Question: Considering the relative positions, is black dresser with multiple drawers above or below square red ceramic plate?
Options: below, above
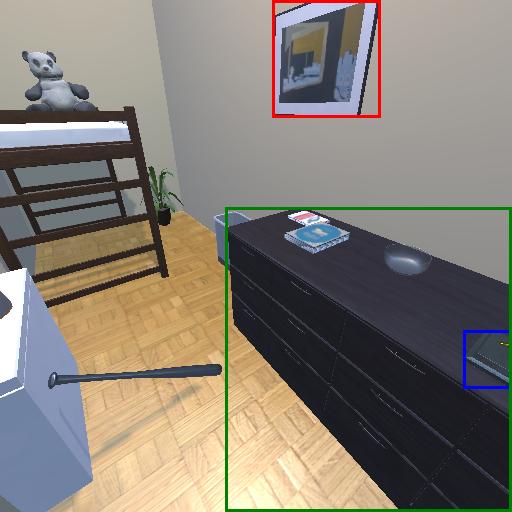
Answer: below